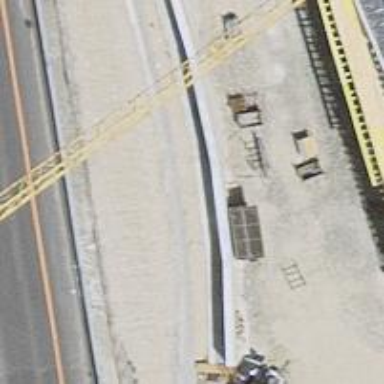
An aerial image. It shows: Trunk link highway.